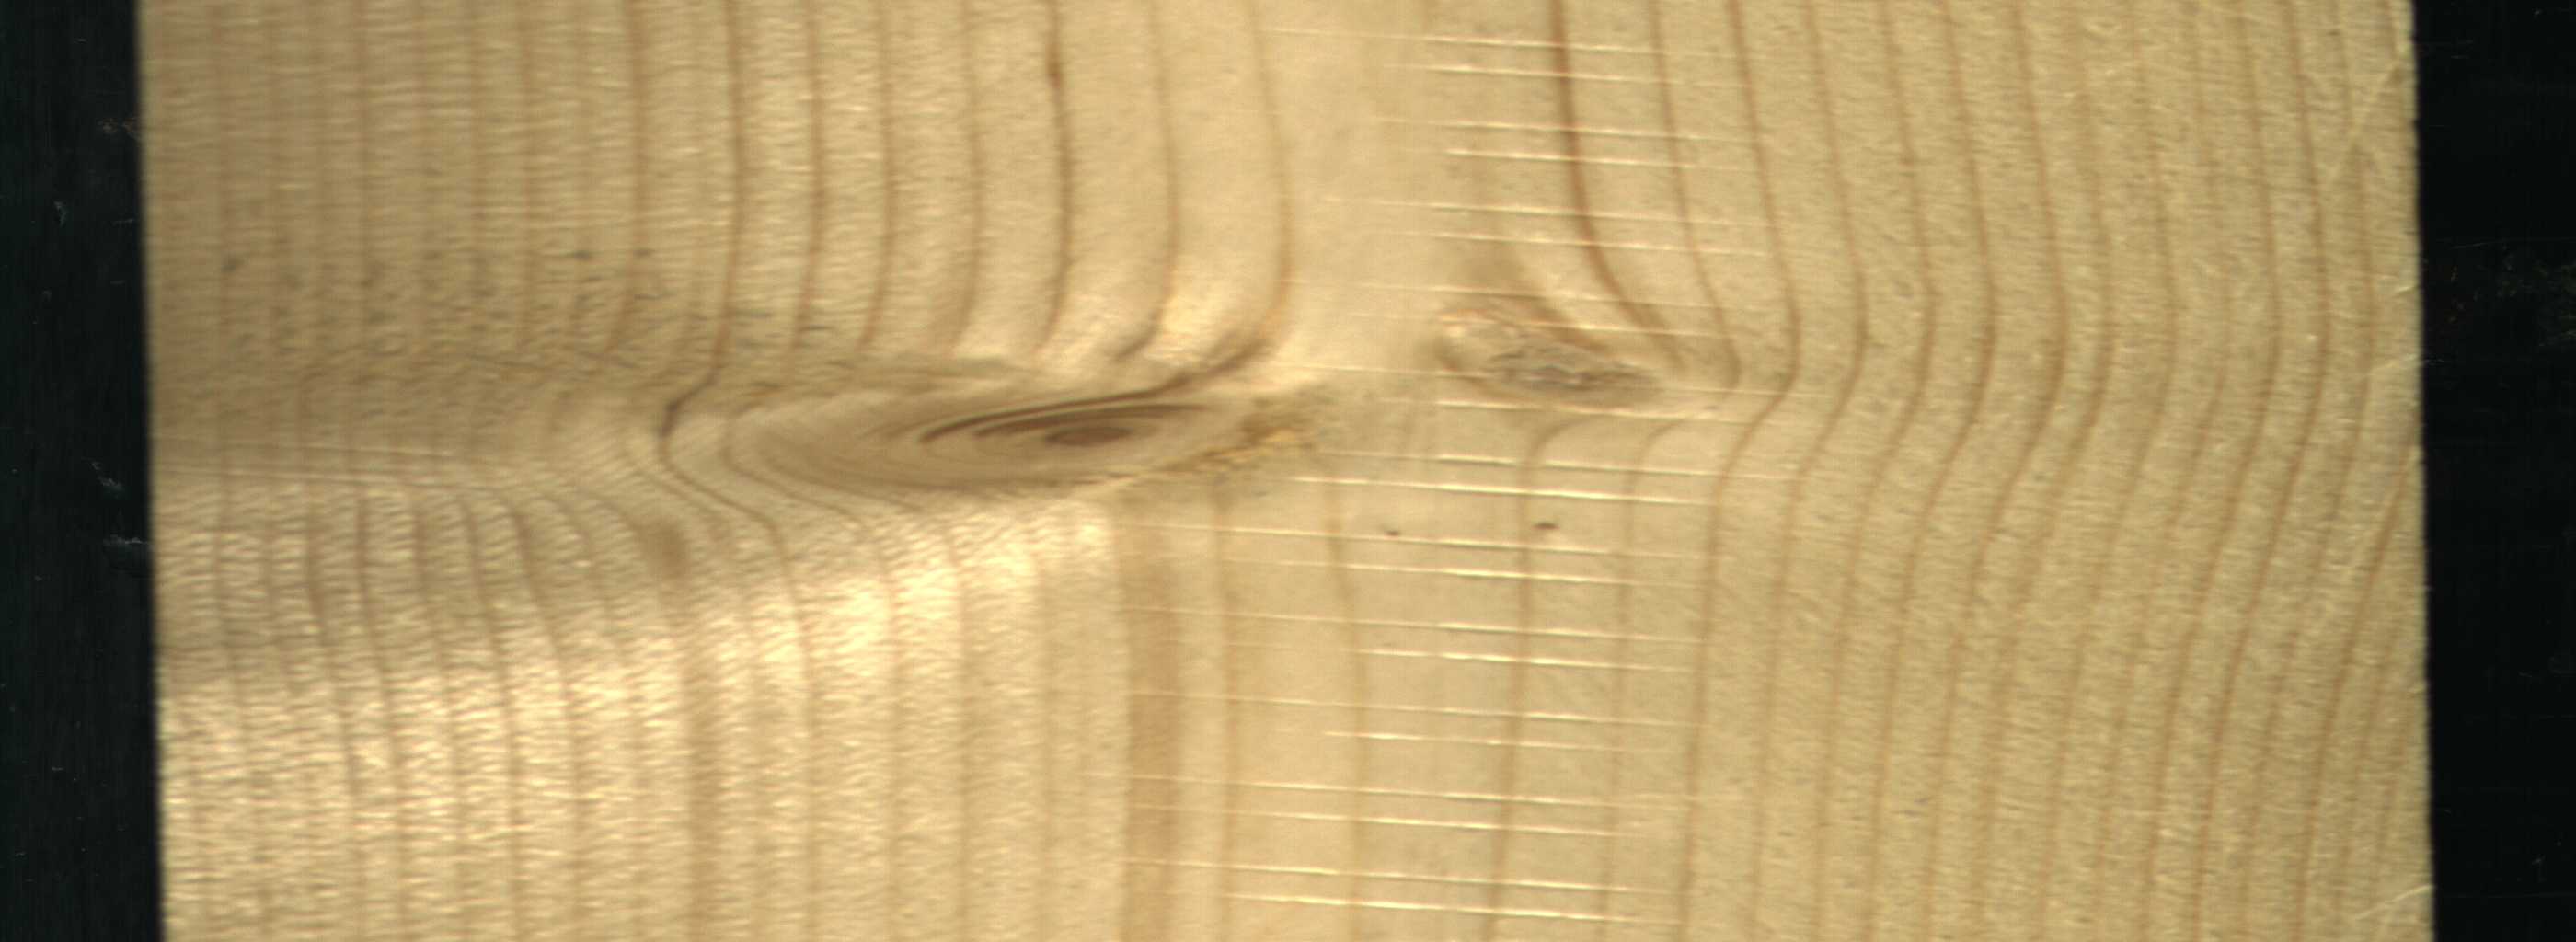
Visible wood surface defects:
Live_Knot
Live_Knot